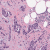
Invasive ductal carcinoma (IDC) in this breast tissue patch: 1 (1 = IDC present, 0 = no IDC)